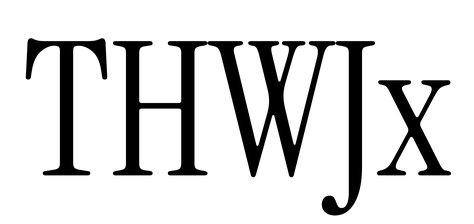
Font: InstrumentSerif-Regular